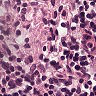
Metastatic tissue present: no